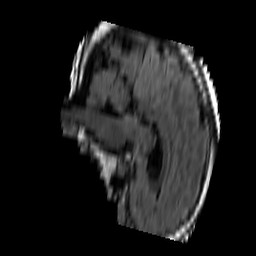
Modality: FLAIR
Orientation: sagittal
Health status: ill
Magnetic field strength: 3 T